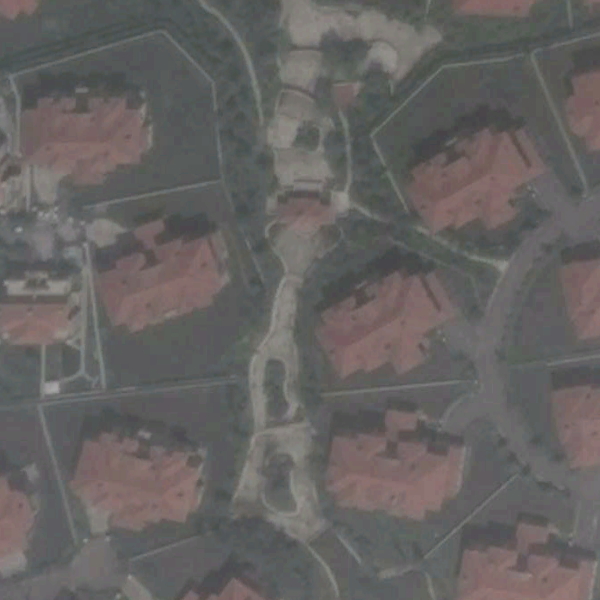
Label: MediumResidential